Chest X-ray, PA view. Patient: 29 years old, sex F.
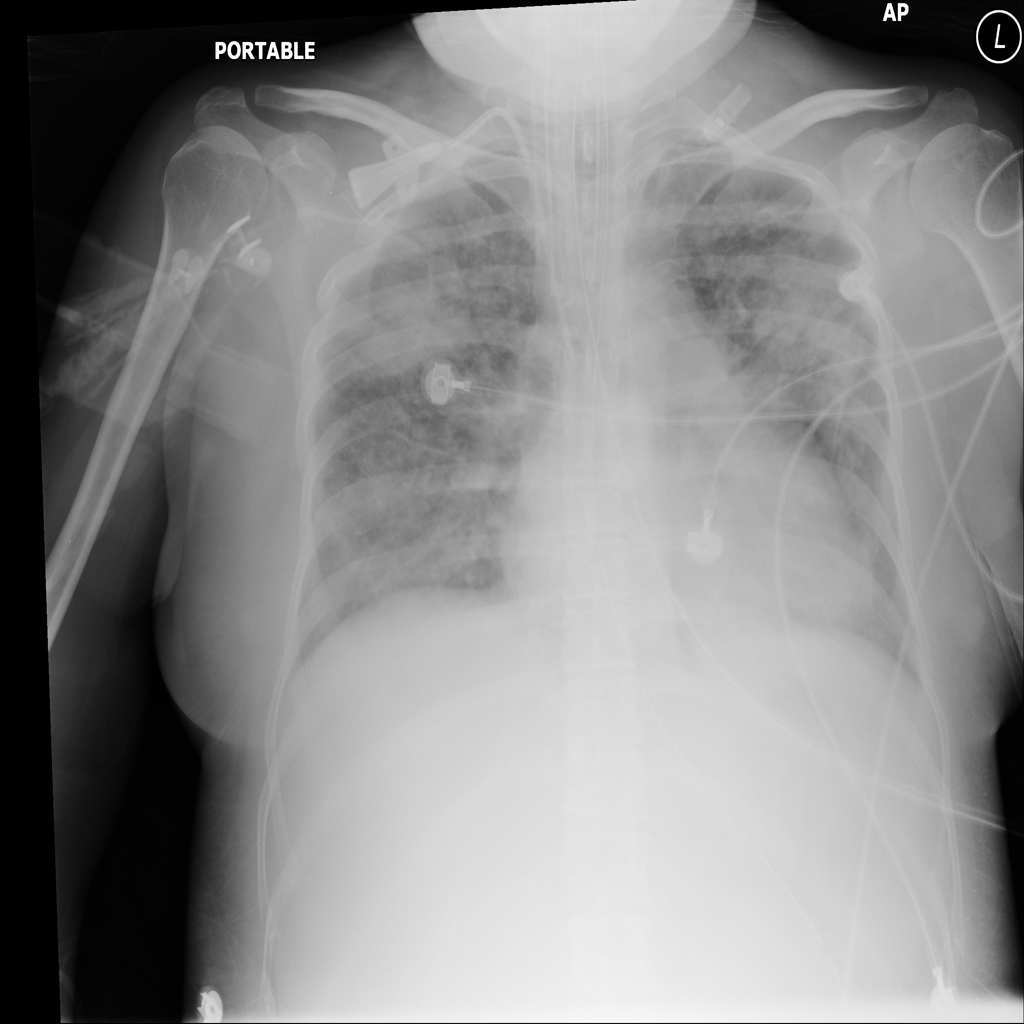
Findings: Infiltration